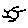
Label: sun